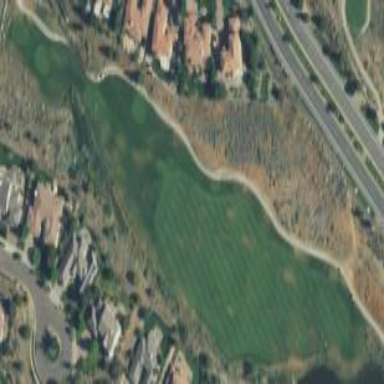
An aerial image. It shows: Area of rough grass used for golf.